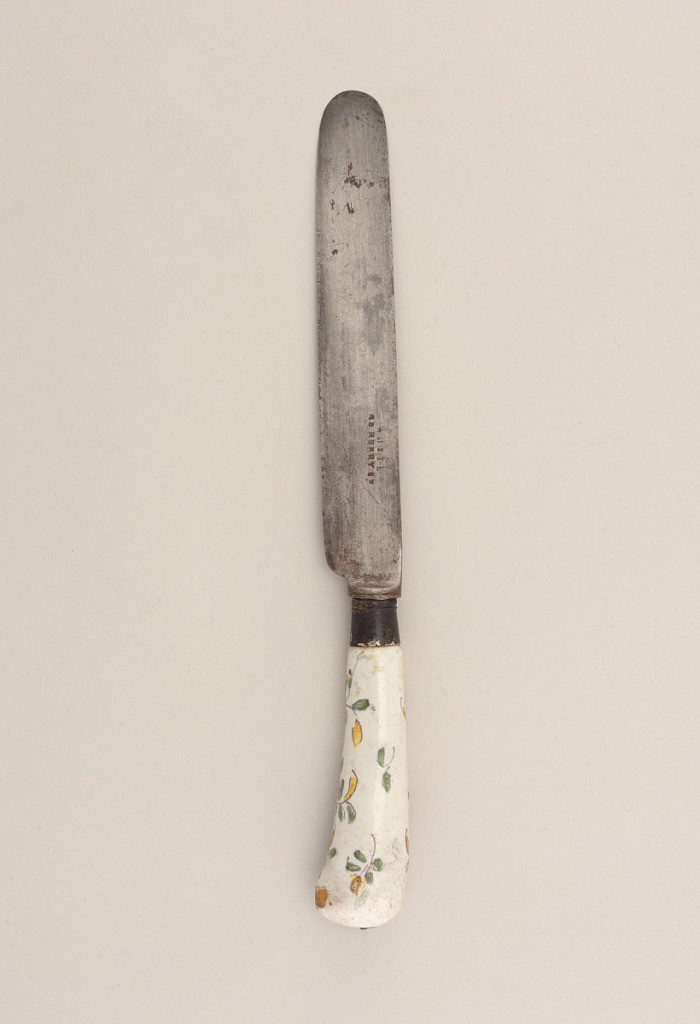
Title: Knife with Earthenware Handle
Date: ca. 1735
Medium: steel, silver, earthenware
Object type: knife
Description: Straight sided blade with rounded ends. Plain silver ferrule. Pistol-shapedhandle, earthenware, white ground with floral sprays in blue, yellow, greenand purple. Small metal cap at the end of the handle.